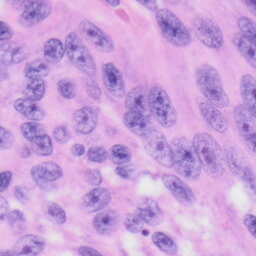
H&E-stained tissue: Skin